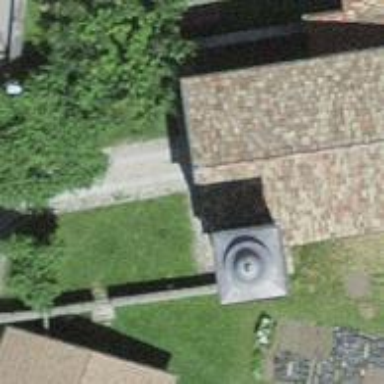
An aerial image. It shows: Bell tower classified as man-made tower.